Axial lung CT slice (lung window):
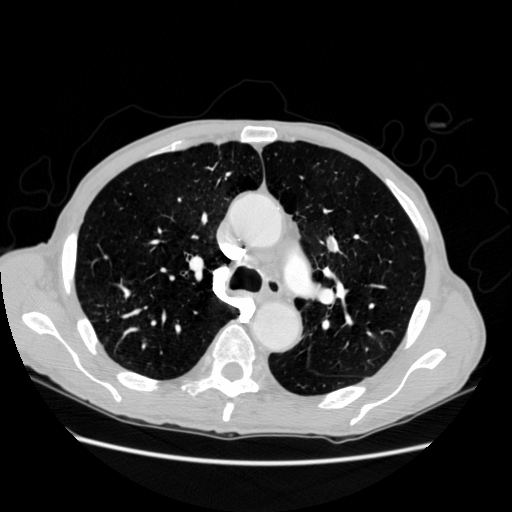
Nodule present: no